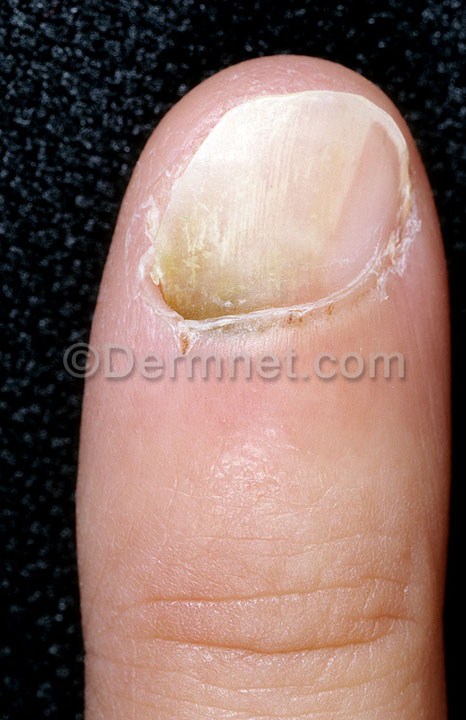
Disease: Nail Fungus and other Nail Disease